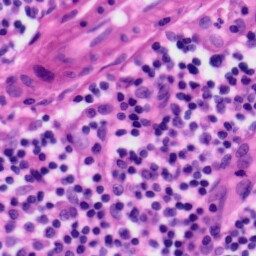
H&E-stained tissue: Tonsil